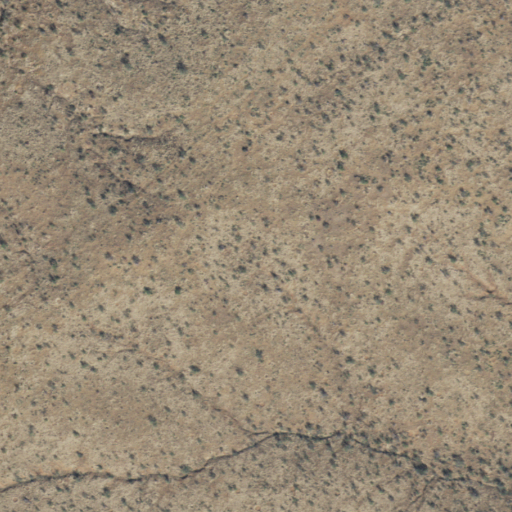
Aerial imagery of ridge(s) in Arizona named Falcon Divide containing shrub and grassland